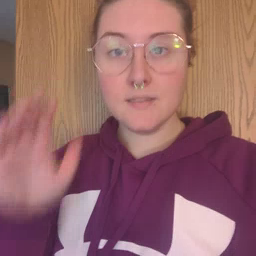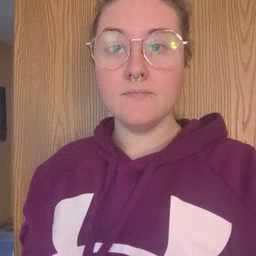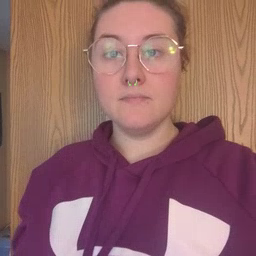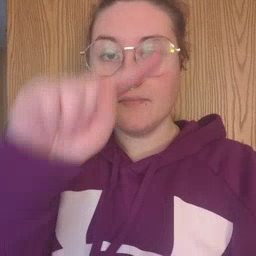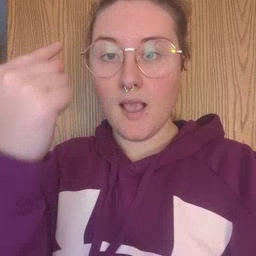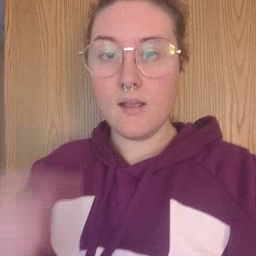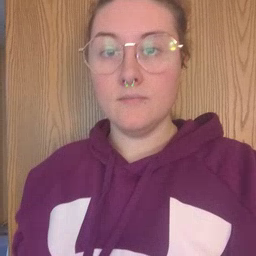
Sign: black